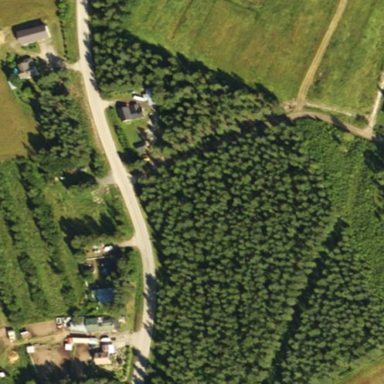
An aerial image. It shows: Forest area.